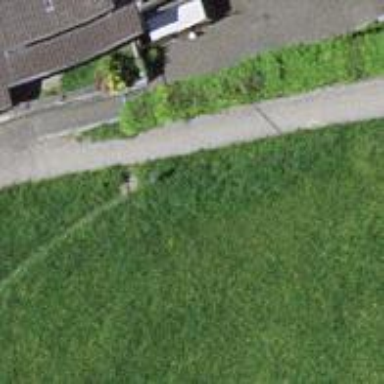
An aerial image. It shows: Set of steps on the road.